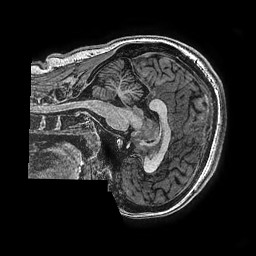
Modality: T1w
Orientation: sagittal
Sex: female
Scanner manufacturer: ge
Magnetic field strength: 3 T
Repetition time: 0.00766 s
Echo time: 0.003476 s